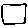
Label: square